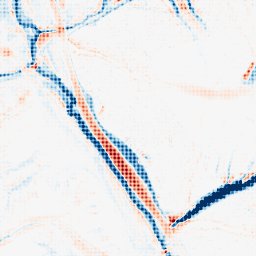
Category: morphological
Decomposition family: tophat_combined
Decomposition parameters: size: 10
Upsampling method: sinc_blackman
Upsampling parameters: scale: 4
kernel_size: 4
Upsampling scale: 4